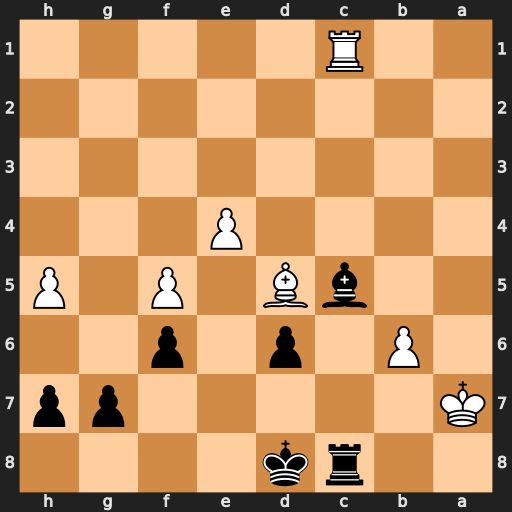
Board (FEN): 2rk4/K5pp/1P1p1p2/2bB1P1P/4P3/8/8/2R5
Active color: b
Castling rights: -
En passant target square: -
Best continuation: Bxb6+ Ka6 Rxc1